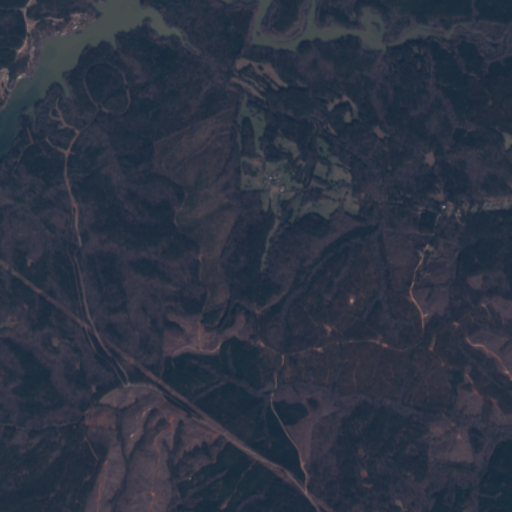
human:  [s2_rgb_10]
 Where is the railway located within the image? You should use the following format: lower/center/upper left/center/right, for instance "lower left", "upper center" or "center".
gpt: The railway is located in the lower of the image.
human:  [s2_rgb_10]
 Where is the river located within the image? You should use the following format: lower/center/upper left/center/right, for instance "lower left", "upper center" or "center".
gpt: The river is located in the left of the image.
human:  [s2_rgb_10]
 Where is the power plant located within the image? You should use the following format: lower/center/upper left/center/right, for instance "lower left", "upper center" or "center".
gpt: There is no power plant in the image.